Interaction volume radius: 10 \u00c5
Interaction volume height: 25 \u00c5
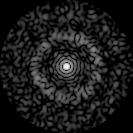
Disorder parameter: 0.8506